Question: since an Image says more than Word here you go:

I basically just want the 'IMDB' Label, if there is a Link inside the Article's Metadata otherwise it shouldn't be visible.
'''
<?php $rating = get_post_meta($post->ID, 'Rating', true); ?>
<?php $imdblink = get_post_meta($post->ID, 'IMDb-Link', true); ?>
<?php if($rating==""){ echo ""; if($imdblink=="") {echo "";} } else { ?>
<div style="float: right"><a href="http://soundso.de<?php echo $imdblink; ?>">IMDb <?php echo $rating; ?>/10</a> </div>
'''
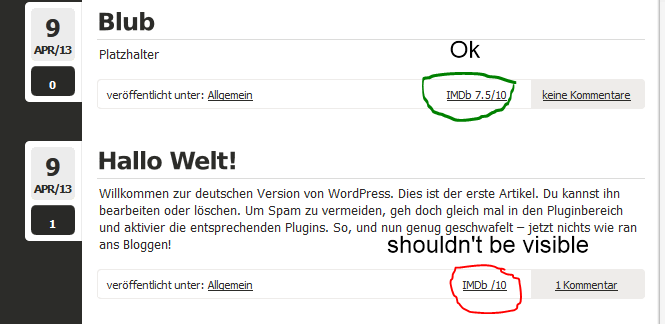
Answer: It could be modelled like this:
'''
$rating = get_post_meta($post->ID, 'Rating', true);
$imdblink = get_post_meta($post->ID, 'IMDb-Link', true);
if (empty($rating) || empty($imdblink)) {
print "";
} else {
?><div style="float:right;"><a href="http://soundso.de<?php print $imdblink; ?>">IMDb <?php print $rating; ?>/10</a></div><?php
}
'''
You just missed a closing brace after the 'if($rating == "")' check.